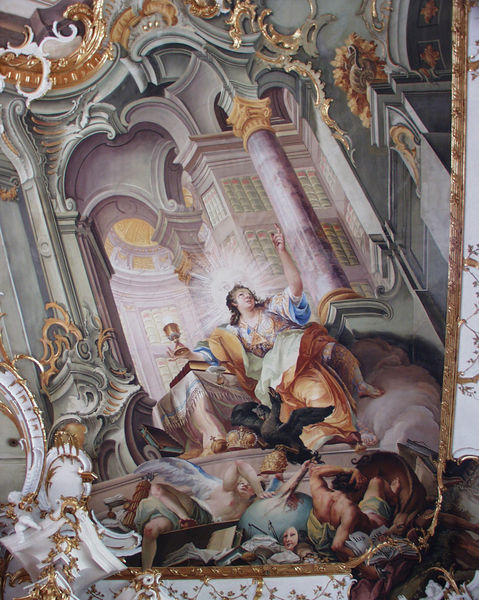
Titel: Fakultäten (Jurisprudenz)
Künstler: Johann Anwander
Standort: Dillingen
Institution: Goldener Saal
Schlagwörter: adler, blau, flügel, gemälde, hand, mann, nackt, schatten, umhang, vogel, weiß, wolken, dreieck, grün, menschen, sitzen, ausschnitt, fenster, frau, geste, glas, grau, hell, kleid, licht, marmor, männer, orange, raum, schwarz, säule, säulen, tisch, gebäude, haus, rot, wolke, malerei, ornament, regal, architektur, barock, falten, gesicht, portrait, porträt, öl, erde, kirche, fransen, gewand, gold, haare, kelch, mantel, decke, krone, rokoko, rosa, chaos, engel, putte, vase, apfel, bein, bücher, perspektive, lila, violett, figuren, kuppel, treppe, ornamente, verzierung, kronleuchter, leuchter, stuck, durchgang, stufe, stufen, foto, photographie, becher, gewölbe, lichtstrahl, maske, buch, vergoldet, palast, dom, strahlen, kugel, allegorie, kranz, altar, kathedrale, photo, fragment, fries, schein, schnörkel, heiligenschein, nimbus, farbfoto, jesus, christlich, götter, heiliger, bibliothek, heilige, deckengemälde, fresko, pokal, rabe, erleuchtung, prunk, heilig, maria, magdalena, globus, maria magdalena, illusion, welt, sakral, verzierungen, fresco, ikone, aureole, kapitel, gral, wissenschaft, deckenmalerei, kriche, weltkugel, froschperspektive, rocaille, strahlenkranz, tiepolo, scheinarchitektur, heilgenschein, reichsapfel, strahlennimbus, asam, deckenbild, rocaillen, eengel, quadraturmalerei, günther, denkengemälde, heilige maria, weon, lüftelmalerei, asm, heilide, weißer rahmen, frties, goben, ddecke, flieegen